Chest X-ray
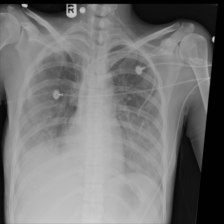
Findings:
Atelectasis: negative
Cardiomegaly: negative
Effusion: negative
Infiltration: negative
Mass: negative
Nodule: negative
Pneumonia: negative
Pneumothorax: negative
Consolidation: negative
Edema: negative
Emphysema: negative
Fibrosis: negative
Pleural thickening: negative
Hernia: negative